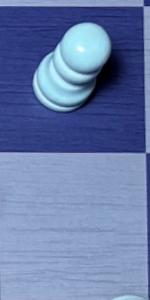
Label: Empty